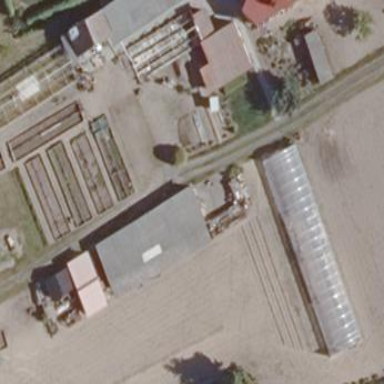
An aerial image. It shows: Farmyard area.